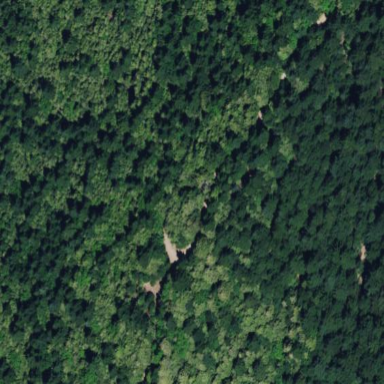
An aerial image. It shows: Forest area.